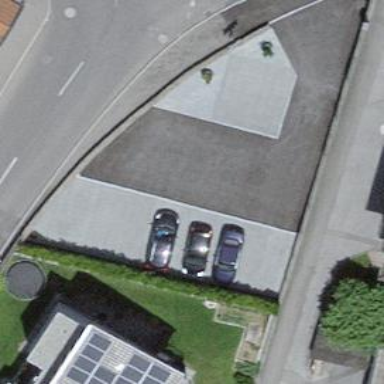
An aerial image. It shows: Parking area with pebblestone surface.